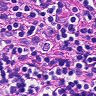
Metastatic tissue present: no